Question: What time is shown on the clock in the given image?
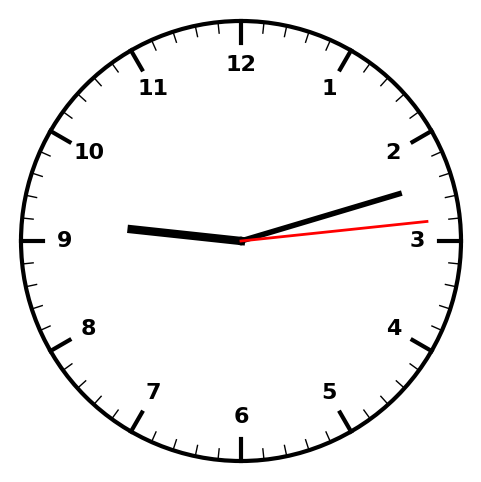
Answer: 09:12:14